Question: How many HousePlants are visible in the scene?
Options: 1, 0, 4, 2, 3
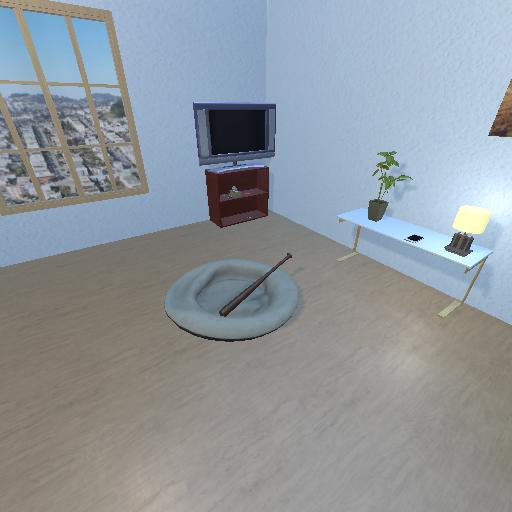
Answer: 1